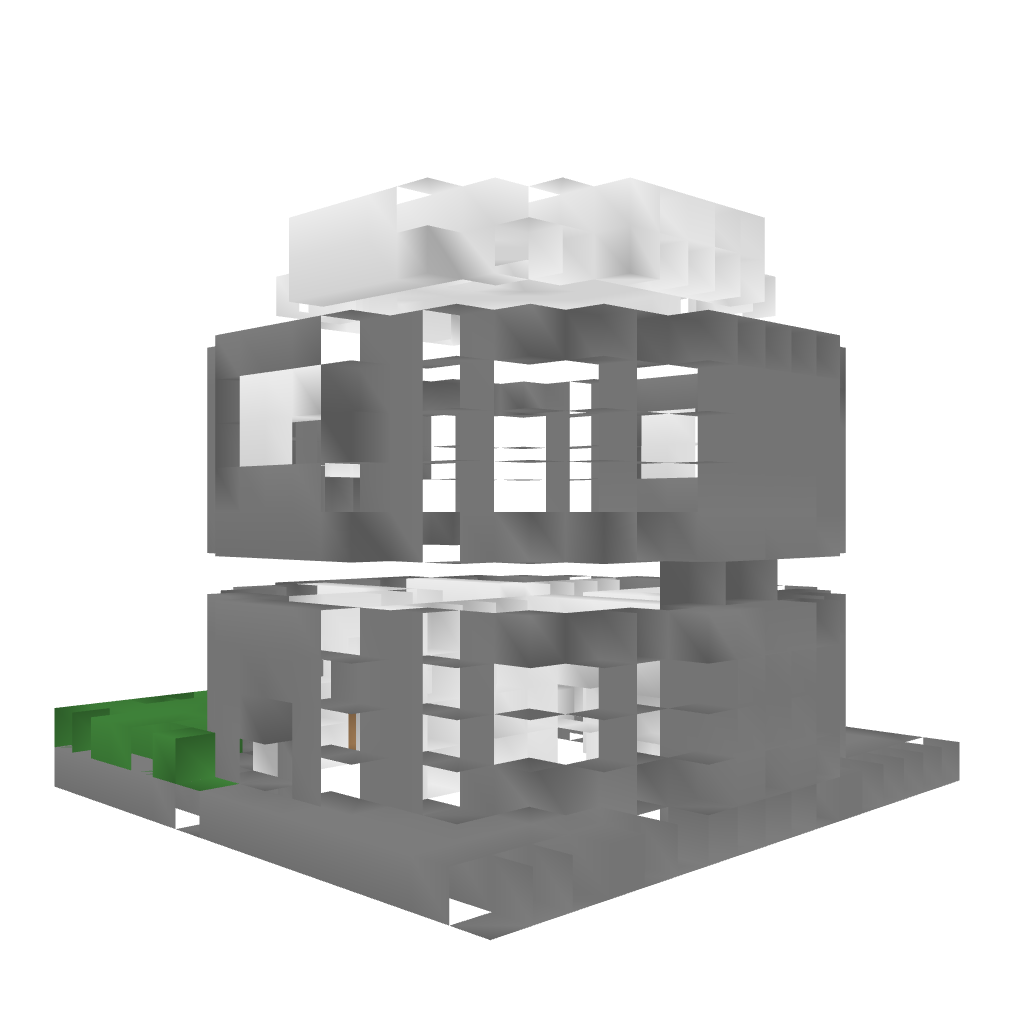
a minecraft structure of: Obi's Pokecenter bad low quality